Field crop: maize
Growth stage: 1
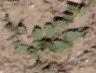
Species: convolvulus